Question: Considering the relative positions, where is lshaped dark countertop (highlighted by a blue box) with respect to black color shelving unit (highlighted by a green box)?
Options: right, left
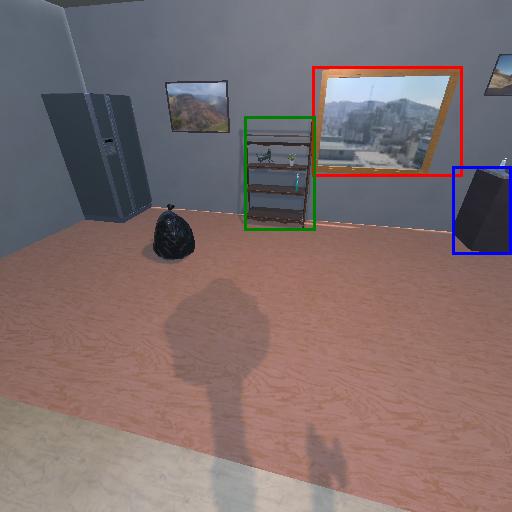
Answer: right